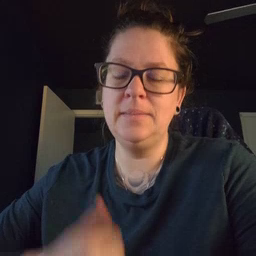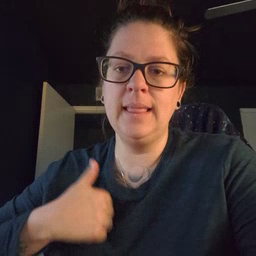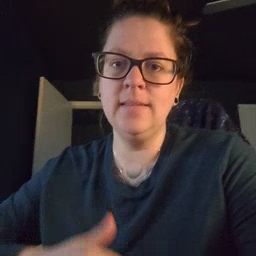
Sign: bath